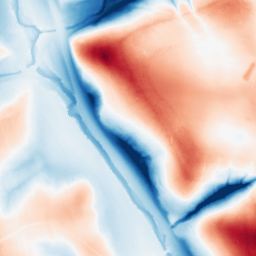
Category: edge_preserving
Decomposition family: guided
Decomposition parameters: radius: 32
eps: 1
Upsampling method: quintic
Upsampling parameters: scale: 2
Upsampling scale: 2